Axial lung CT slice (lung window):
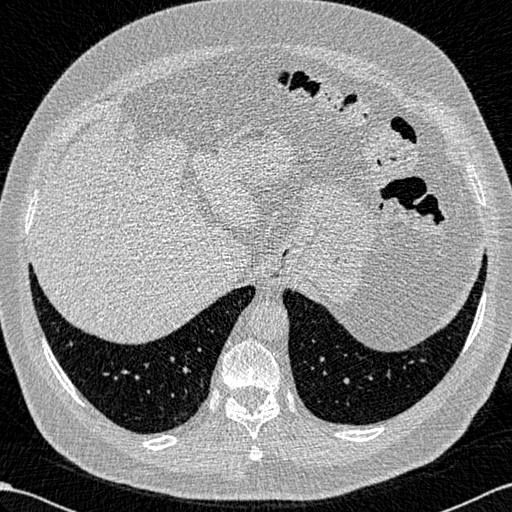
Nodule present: no